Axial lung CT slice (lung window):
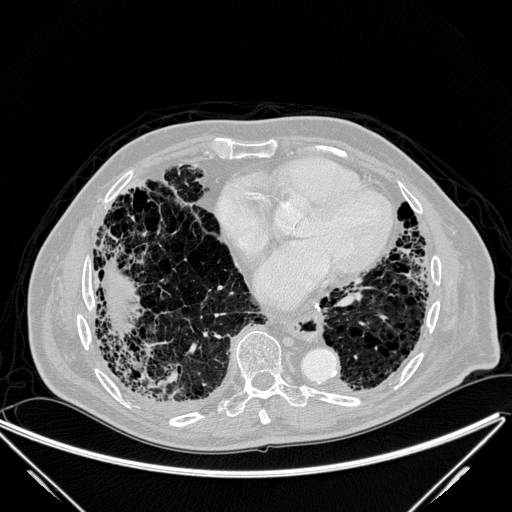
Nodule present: no